Question: I copied style using Blend, made most changes I needed but really stuck with how to remove rounding completely and remove this white space around.
Button with arrouw should be 18 and whole dropdown should be 18 high. Now there is padding and white around while button is not centered. Plus, this rounding on right?

This is my style:
'''
<Style x:Key="ComboBoxReadonlyToggleButton" TargetType="{x:Type ToggleButton}">
<Setter Property="OverridesDefaultStyle" Value="true"/>
<Setter Property="IsTabStop" Value="false"/>
<Setter Property="Focusable" Value="false"/>
<Setter Property="ClickMode" Value="Press"/>
<Setter Property="Template">
<Setter.Value>
<ControlTemplate TargetType="{x:Type ToggleButton}">
<Microsoft_Windows_Themes:ButtonChrome Height="18"
x:Name="Chrome" RoundCorners="False"
BorderBrush="{TemplateBinding BorderBrush}"
Background="{TemplateBinding Background}"
RenderMouseOver="{TemplateBinding IsMouseOver}"
RenderPressed="{TemplateBinding IsPressed}" SnapsToDevicePixels="true">
<Border
BorderBrush="#a6a6a6" BorderThickness="1"
HorizontalAlignment="Right" Width="18" Height="18">
<Border.Background>
<LinearGradientBrush StartPoint="0.5,0" EndPoint="0.5,1">
<GradientStop Color="#899ba5" />
<GradientStop Color="#4f6473" Offset="1" />
</LinearGradientBrush>
</Border.Background>
<Grid>
<Path x:Name="Arrow" Fill="#dcdcdc" HorizontalAlignment="Center" VerticalAlignment="Center">
<Path.Data>
<Geometry>M 0 0 L 3.5 4 L 7 0 Z</Geometry>
</Path.Data>
</Path>
</Grid>
</Border>
</Microsoft_Windows_Themes:ButtonChrome>
</ControlTemplate>
</Setter.Value>
</Setter>
</Style>
<Style x:Key="ComboBoxStyle" TargetType="{x:Type ComboBox}">
<Setter Property="Height" Value="18" />
<Setter Property="Foreground" Value="#1a3e55"/>
<Setter Property="Background" Value="#f7f7f7"/>
<Setter Property="BorderBrush" Value="#a6a6a6"/>
<Setter Property="ScrollViewer.HorizontalScrollBarVisibility" Value="Auto"/>
<Setter Property="ScrollViewer.VerticalScrollBarVisibility" Value="Auto"/>
<Setter Property="ScrollViewer.CanContentScroll" Value="true"/>
<Setter Property="ScrollViewer.PanningMode" Value="Both"/>
<Setter Property="Stylus.IsFlicksEnabled" Value="False"/>
<Setter Property="Template">
<Setter.Value>
<ControlTemplate TargetType="{x:Type ComboBox}">
<Grid x:Name="MainGrid"
SnapsToDevicePixels="true">
<Grid.ColumnDefinitions>
<ColumnDefinition Width="*"/>
<ColumnDefinition MinWidth="{DynamicResource {x:Static SystemParameters.VerticalScrollBarWidthKey}}" Width="0"/>
</Grid.ColumnDefinitions>
<Popup x:Name="PART_Popup" AllowsTransparency="true" Grid.ColumnSpan="2" IsOpen="{Binding IsDropDownOpen, RelativeSource={RelativeSource TemplatedParent}}" Margin="1" PopupAnimation="{DynamicResource {x:Static SystemParameters.ComboBoxPopupAnimationKey}}" Placement="Bottom">
<Microsoft_Windows_Themes:SystemDropShadowChrome x:Name="Shdw" Color="Transparent" MaxHeight="{TemplateBinding MaxDropDownHeight}" MinWidth="{Binding ActualWidth, ElementName=MainGrid}">
<Border x:Name="DropDownBorder" BorderBrush="{DynamicResource {x:Static SystemColors.WindowFrameBrushKey}}" BorderThickness="1" Background="{DynamicResource {x:Static SystemColors.WindowBrushKey}}">
<ScrollViewer x:Name="DropDownScrollViewer">
<Grid RenderOptions.ClearTypeHint="Enabled">
<Canvas HorizontalAlignment="Left" Height="0" VerticalAlignment="Top" Width="0">
<Rectangle x:Name="OpaqueRect" Fill="{Binding Background, ElementName=DropDownBorder}" Height="{Binding ActualHeight, ElementName=DropDownBorder}" Width="{Binding ActualWidth, ElementName=DropDownBorder}"/>
</Canvas>
<ItemsPresenter x:Name="ItemsPresenter" KeyboardNavigation.DirectionalNavigation="Contained" SnapsToDevicePixels="{TemplateBinding SnapsToDevicePixels}"/>
</Grid>
</ScrollViewer>
</Border>
</Microsoft_Windows_Themes:SystemDropShadowChrome>
</Popup>
<ToggleButton
BorderBrush="{TemplateBinding BorderBrush}"
Background="{TemplateBinding Background}"
Grid.ColumnSpan="2"
IsChecked="{Binding IsDropDownOpen, Mode=TwoWay, RelativeSource={RelativeSource TemplatedParent}}"
Style="{StaticResource ComboBoxReadonlyToggleButton}"/>
<ContentPresenter
ContentTemplate="{TemplateBinding SelectionBoxItemTemplate}"
ContentTemplateSelector="{TemplateBinding ItemTemplateSelector}"
Content="{TemplateBinding SelectionBoxItem}"
ContentStringFormat="{TemplateBinding SelectionBoxItemStringFormat}"
HorizontalAlignment="{TemplateBinding HorizontalContentAlignment}"
IsHitTestVisible="false"
Margin="{TemplateBinding Padding}"
SnapsToDevicePixels="{TemplateBinding SnapsToDevicePixels}"
VerticalAlignment="{TemplateBinding VerticalContentAlignment}"/>
</Grid>
</ControlTemplate>
</Setter.Value>
</Setter>
</Style>
'''
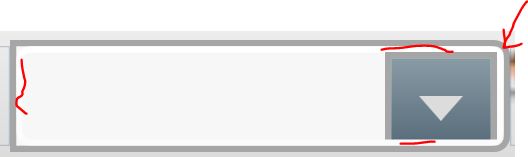
Answer: Okay, I got it right this time.
All of these were in your ButtonChrome style template. I used this answer <URL>
Update your style for the toggle button to the local copy of the button chrome class and set RoundedCorners="false".
'''
<local:MyButtonChrome RoundCorners="False" ... >
'''
To Fix the rounded corners, I modified the buttonchrome class to implement the RoundedCorners="false" correctly. In the DrawBorder function, I changed the logic to draw the border (Line Number 128) to:
'''
if (this.RoundCorners)
{
Rect rectangle = new Rect(bounds.Left + 0.5, bounds.Top + 0.5, bounds.Width - 1.0, bounds.Height - 1.0);
if (base.IsEnabled && (pen != null))
{
dc.DrawRoundedRectangle(null, pen, rectangle, 2.75, 2.75);
}
if (borderOverlayPen != null)
{
dc.DrawRoundedRectangle(null, borderOverlayPen, rectangle, 2.75, 2.75);
}
}
else
{
Rect rectangle = new Rect(bounds.Left + 0.5, bounds.Top + 0.5, bounds.Width - 1.0, bounds.Height - 1.0);
if (base.IsEnabled && (pen != null))
{
dc.DrawRectangle(null, pen, rectangle);
}
if (borderOverlayPen != null)
{
dc.DrawRectangle(null, borderOverlayPen, rectangle);
}
}
'''
And I changed the InnerBorder function (Line 180) to:
'''
private void DrawInnerBorder(DrawingContext dc, ref Rect bounds)
{
if (DisableInnerBorder == false && ((base.IsEnabled || this.RoundCorners) && ((bounds.Width >= 4.0) && (bounds.Height >= 4.0))))
{
Pen innerBorderPen = this.InnerBorderPen;
if (innerBorderPen != null)
{
if (this.RoundCorners)
{
dc.DrawRoundedRectangle(null, innerBorderPen, new Rect(bounds.Left + 1.5, bounds.Top + 1.5, bounds.Width - 3.0, bounds.Height - 3.0), 1.75, 1.75);
}
else
{
dc.DrawRoundedRectangle(null, innerBorderPen, new Rect(bounds.Left + 1.5, bounds.Top + 1.5, bounds.Width - 3.0, bounds.Height - 3.0), 0, 0);
}
}
}
}
'''
This one took a while to spot, but I found it in the function ArrangeOverride (line 40). Just delete the following function, and it will no longer override the placement.
'''
protected override Size ArrangeOverride(Size finalSize)
'''
And just to prove that it actually did work...